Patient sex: F
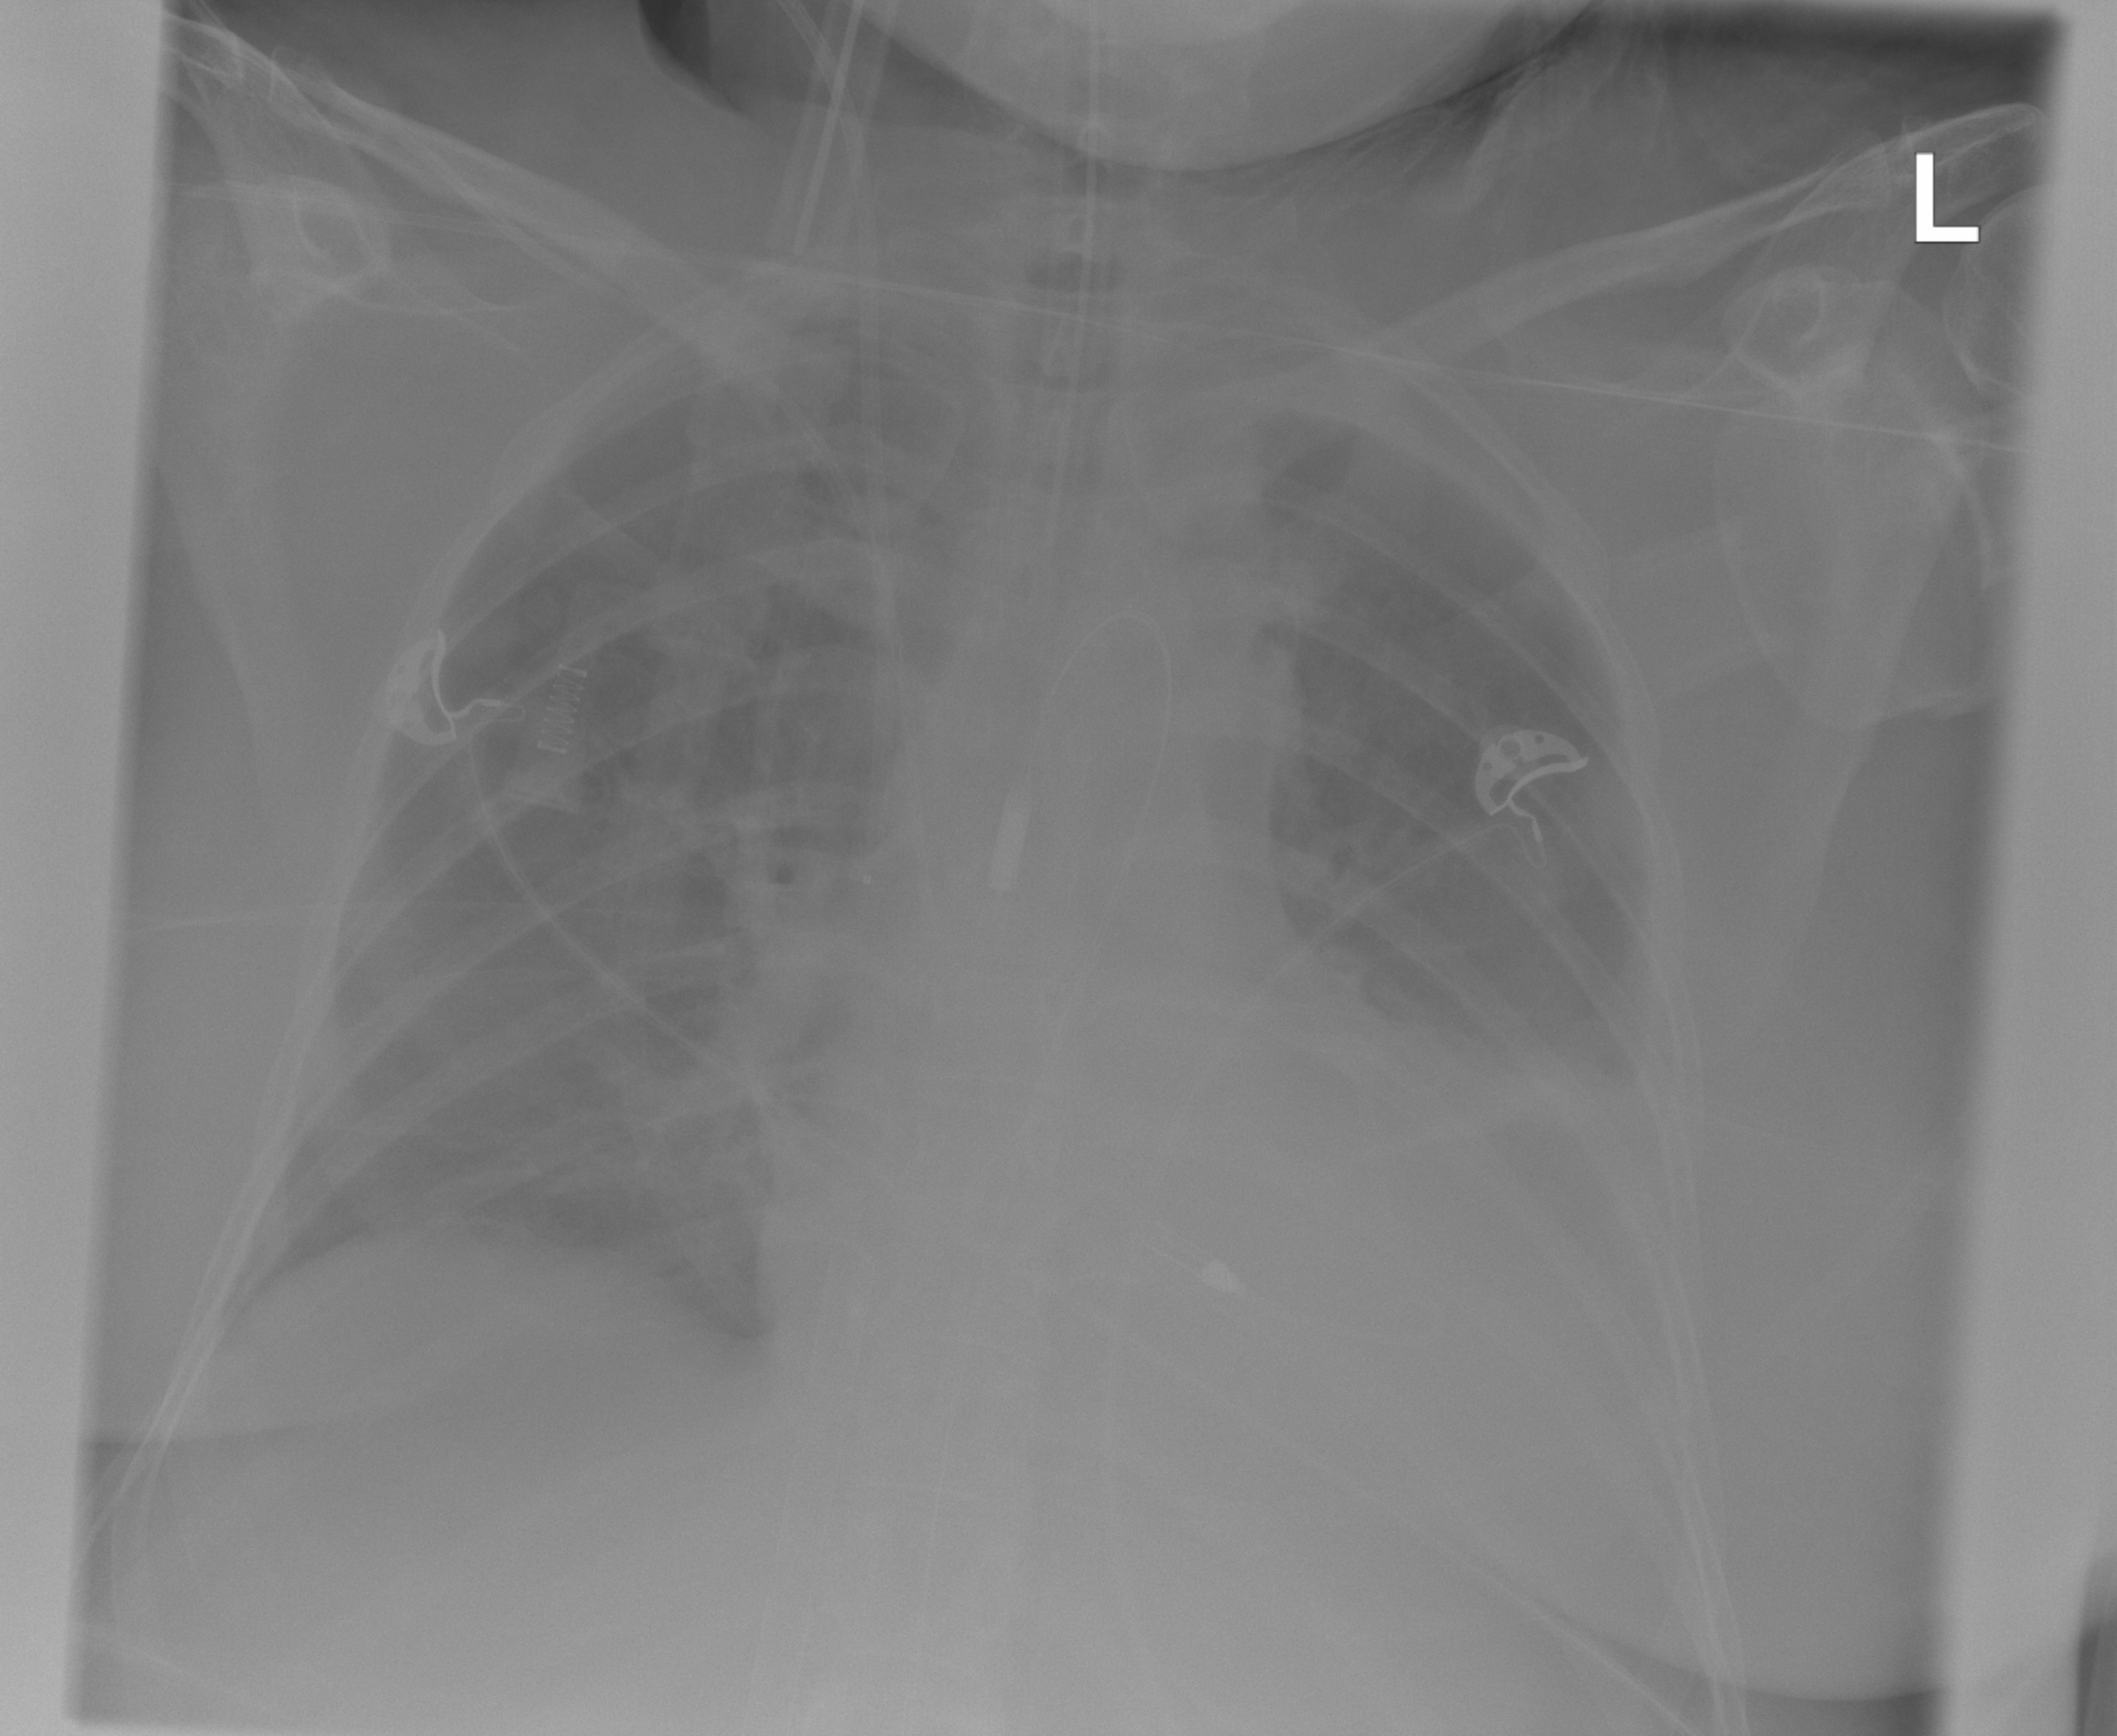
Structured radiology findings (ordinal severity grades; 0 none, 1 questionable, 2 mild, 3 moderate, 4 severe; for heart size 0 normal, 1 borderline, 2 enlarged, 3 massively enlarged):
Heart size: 2
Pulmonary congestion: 0
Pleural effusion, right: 0
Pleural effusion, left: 3
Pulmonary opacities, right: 0
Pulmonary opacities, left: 0
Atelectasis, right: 2
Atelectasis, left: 3